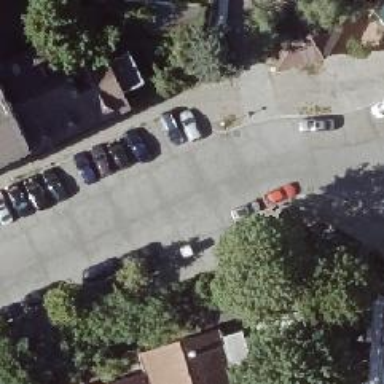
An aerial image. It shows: Residential road with parallel parking lanes on the left side. Both sides of the road have sett sidewalks.